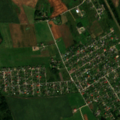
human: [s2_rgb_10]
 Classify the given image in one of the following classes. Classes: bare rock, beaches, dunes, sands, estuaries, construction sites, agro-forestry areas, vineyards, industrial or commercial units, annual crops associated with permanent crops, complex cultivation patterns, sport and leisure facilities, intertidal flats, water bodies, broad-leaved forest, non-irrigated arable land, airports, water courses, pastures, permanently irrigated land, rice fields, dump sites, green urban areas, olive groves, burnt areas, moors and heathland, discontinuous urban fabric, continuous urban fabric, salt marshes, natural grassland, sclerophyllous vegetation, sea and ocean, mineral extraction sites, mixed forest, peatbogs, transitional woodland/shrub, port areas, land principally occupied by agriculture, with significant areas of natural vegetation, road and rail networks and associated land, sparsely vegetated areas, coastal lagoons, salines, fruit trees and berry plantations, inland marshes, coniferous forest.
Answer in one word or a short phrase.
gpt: discontinuous urban fabric, non-irrigated arable land, complex cultivation patterns, transitional woodland/shrub